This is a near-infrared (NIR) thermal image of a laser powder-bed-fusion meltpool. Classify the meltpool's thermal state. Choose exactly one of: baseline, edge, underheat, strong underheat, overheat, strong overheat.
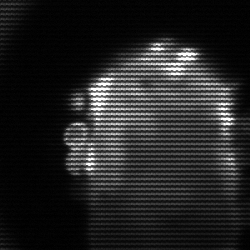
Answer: baseline